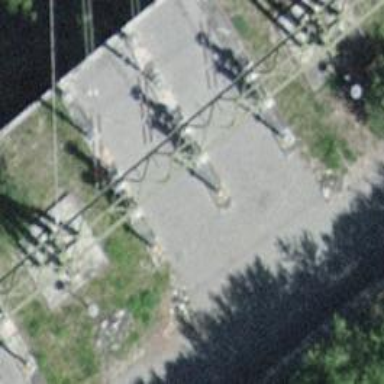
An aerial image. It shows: Insulator used in power equipment.